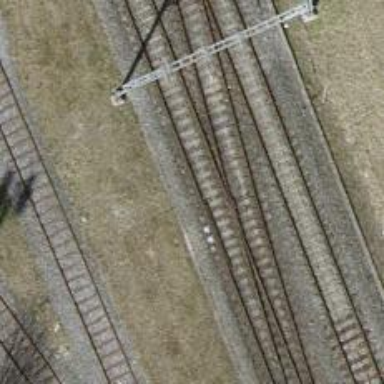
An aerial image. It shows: Single-track railway with electrified contact lines.